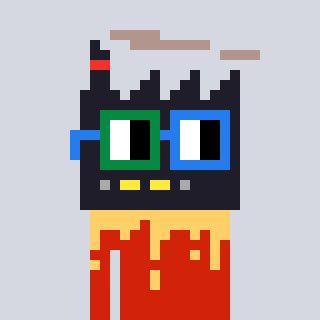
a pixel art character with square green and blue glasses, a factory-shaped head and a red-colored body on a cool background